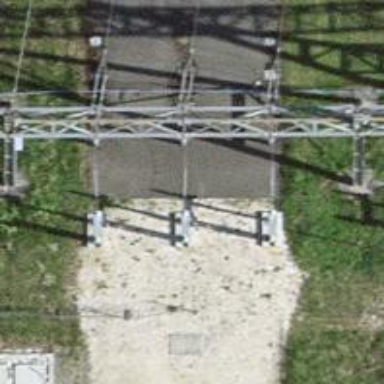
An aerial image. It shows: Insulator used in power equipment.